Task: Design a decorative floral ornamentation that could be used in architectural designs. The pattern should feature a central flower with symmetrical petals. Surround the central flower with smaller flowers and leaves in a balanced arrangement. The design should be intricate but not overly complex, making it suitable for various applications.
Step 1484:
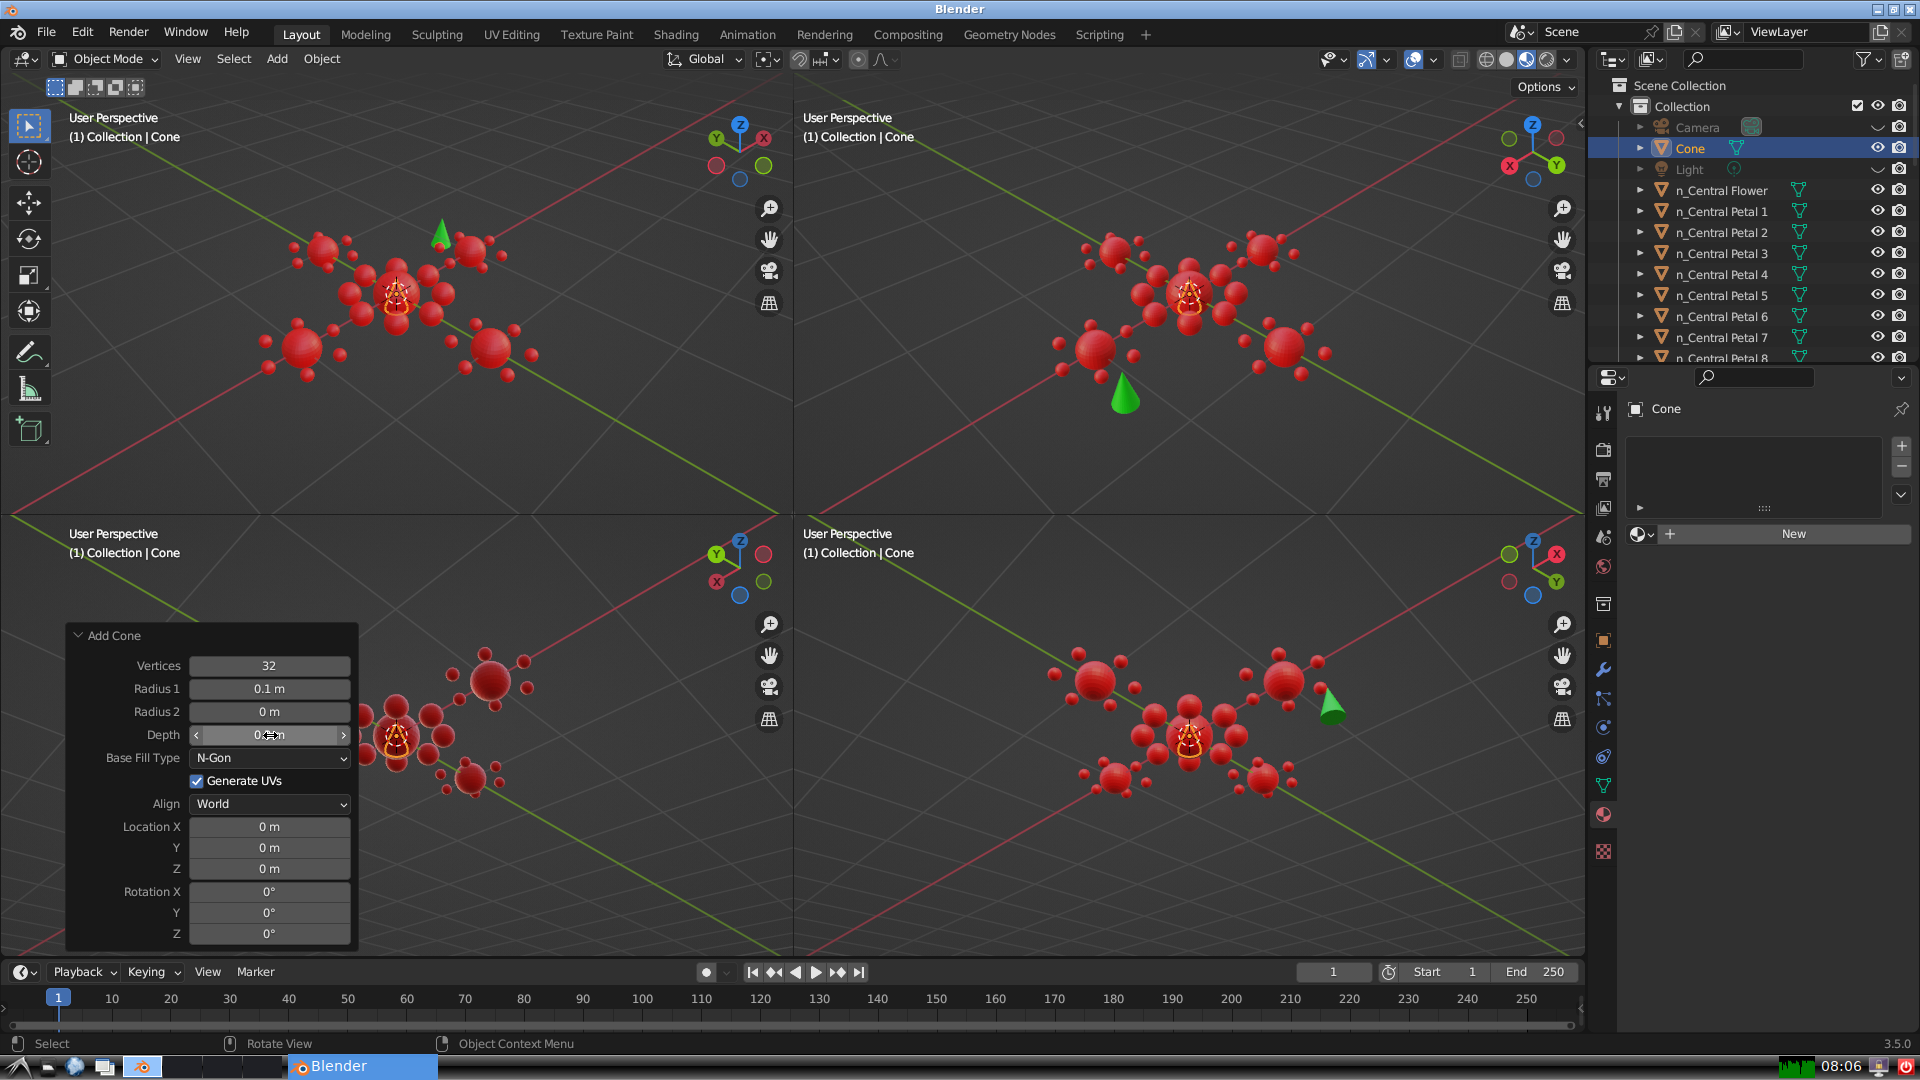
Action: click: no